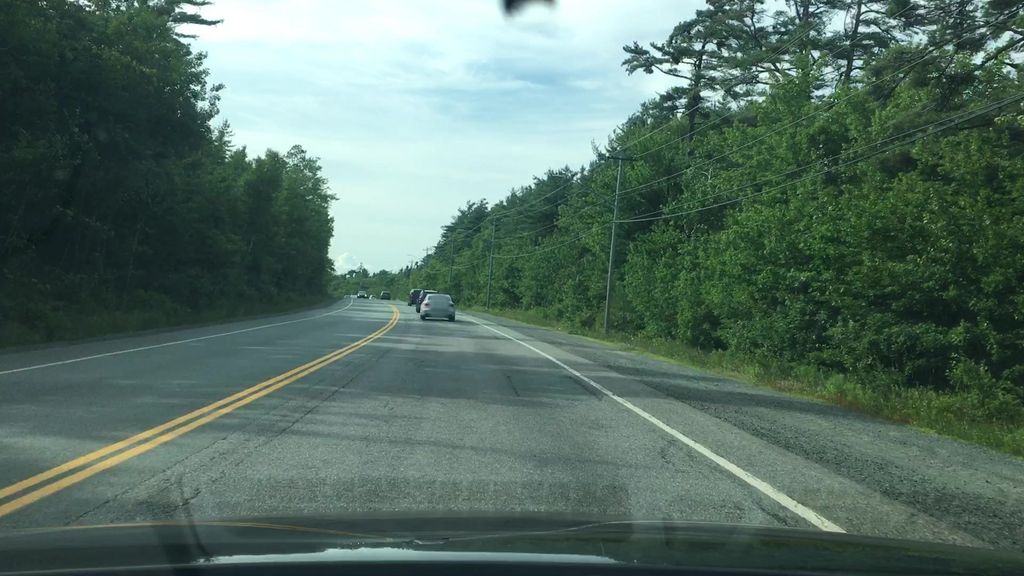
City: halifax